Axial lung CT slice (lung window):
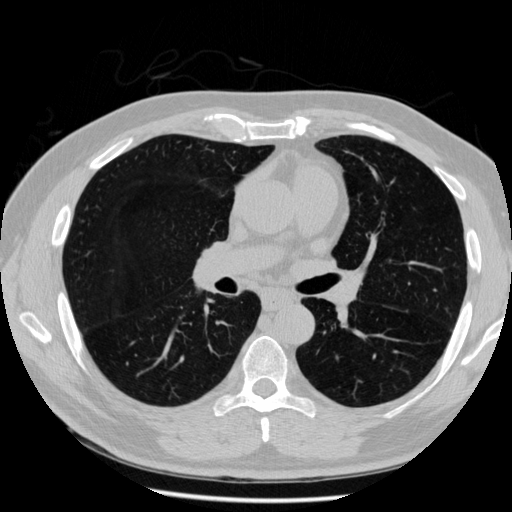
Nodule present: no